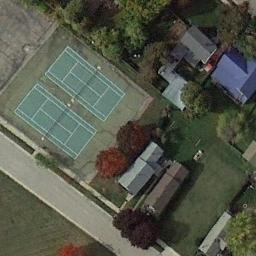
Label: tennis_court